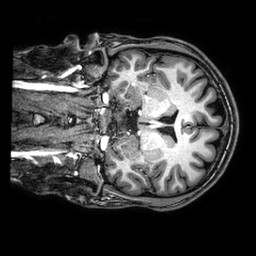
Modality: T1w
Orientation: coronal
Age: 25
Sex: male
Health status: healthy